Interaction volume radius: 5 \u00c5
Interaction volume height: 15 \u00c5
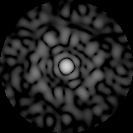
Disorder parameter: 0.8209